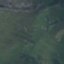
Land use / land cover class: HerbaceousVegetation